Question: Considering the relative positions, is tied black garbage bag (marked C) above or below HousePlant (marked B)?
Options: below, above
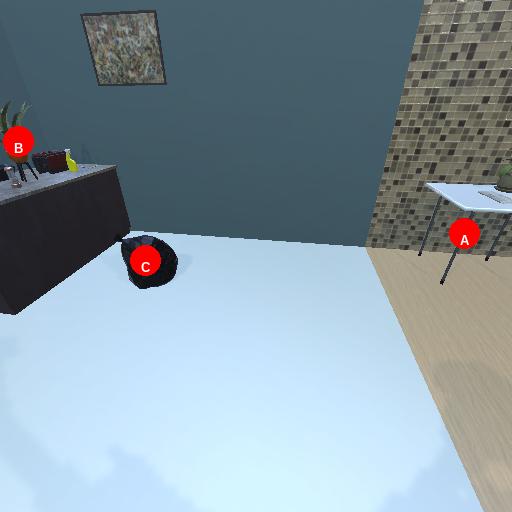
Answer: below